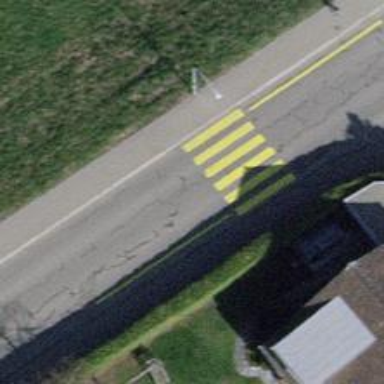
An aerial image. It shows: Uncontrolled zebra crossing on the road.